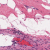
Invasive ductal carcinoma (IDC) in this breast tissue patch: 0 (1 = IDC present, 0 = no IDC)